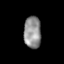
Tissue: lung
Cell type: Others
Senescence score: 0.2276
Nuclear area (px): 538
Mean DAPI intensity: 144.361